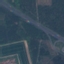
Land use / land cover: Highway